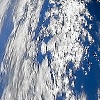
Label: cloud